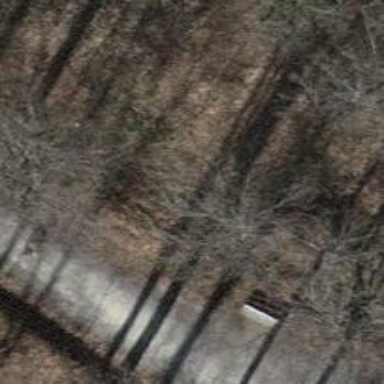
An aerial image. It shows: Brown bench.